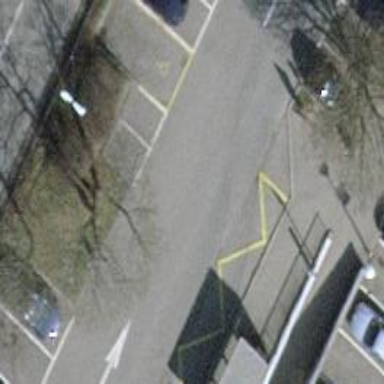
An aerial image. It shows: Asphalt parking aisle for service vehicles with opposite cycleway.